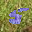
Label: 5